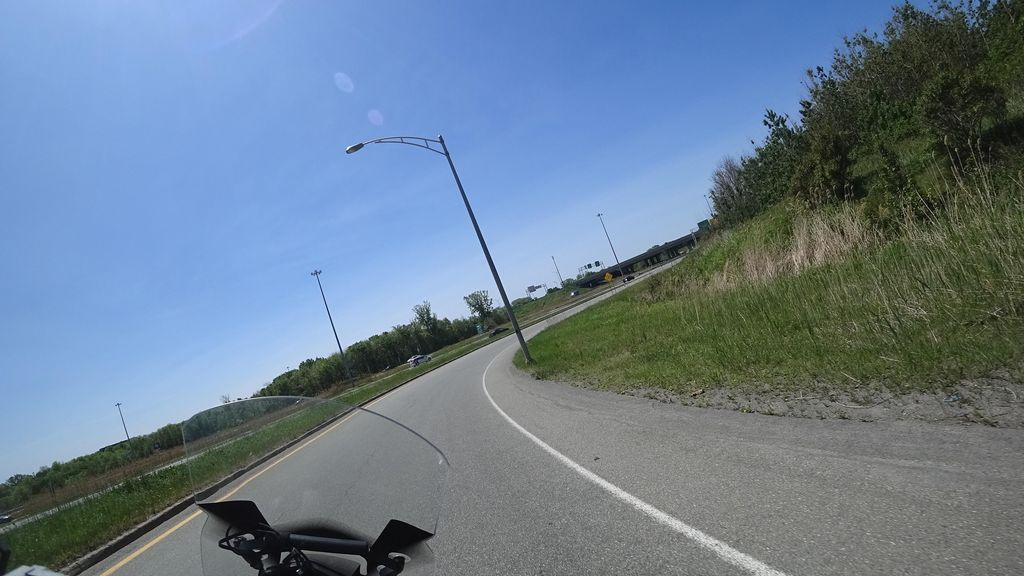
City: quebec_city